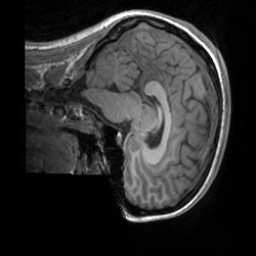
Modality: T1w
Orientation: sagittal
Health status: healthy
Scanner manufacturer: siemens
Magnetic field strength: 3 T
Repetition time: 1.9 s
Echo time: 0.00226 s